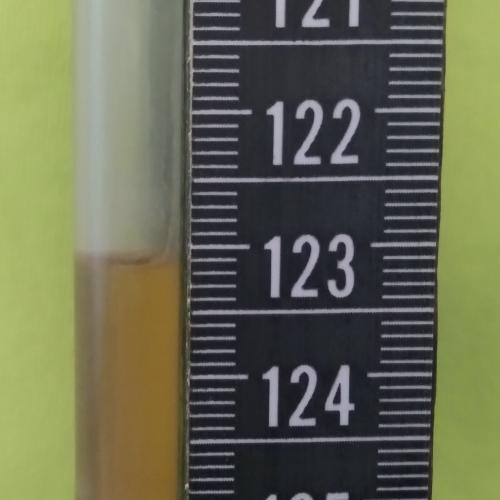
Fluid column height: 123.1 cm